Question: In Flex 4.0, I have a project with a videodisplay, and below it some controls that I've created (play/pause button, HSlider for showing progress, some volume controls...)
The problem arises when the flash is displayed in a window that is too small to fit all controls at their desired width. What I see is that some controls are pushed to the right, out of sight. (Maybe it's because they are in a custom container that acts as a window, but that's needed functionality).
I want to designate the HSlider as having flexible width, so when the user creates a small window, the items in the control bar are still visible, and the HSlider is compressed enough to make that happen...
Cheers!
Edit: the code for my window (it's the VBox that I would like to have variable-sized):
'''
<ns1:CollapsableTitleWindow x="294" y="36.65" backgroundColor="#000000" width="436" height="373" id="wnd" title="test" allowClose="false">
<mx:VideoDisplay width="100%" height="100%" id="vd" autoPlay="false" volume="1"/>
<mx:ControlBar id="ctrlbarLiveVideo1" width="100%">
<mx:Button width="30" height="22" id="btnPlay" click="{doplay();}" icon="{imgPlayButton}"/>
<mx:VBox verticalGap="1" horizontalAlign="right">
<mx:HSlider id="slider" width="100%" invertThumbDirection="true" maximum="{vd.totalTime}" minimum="0" tickInterval="{vd.totalTime/10}" value="{Number(vd.playheadTime)}" />
<mx:Label text="{sec2hms(Number(vd.playheadTime))} / {sec2hms(Number(slider.maximum))}"/>
</mx:VBox>
<mx:HBox id="box" horizontalGap="1" verticalAlign="middle">
<mx:Label id="lblVolume" text = "{String(Math.round(vd.volume*100))+'%'}"/>
<mx:Button label="-" id="btnless" width="34" height="22" verticalGap="0" labelPlacement="top" labelVerticalOffset="0" click = "{vd.volume -= 0.10}"/>
<mx:Button label="+" id="btnmore" width="34" height="22" verticalGap="0" labelPlacement="top" labelVerticalOffset="0" click = "{vd.volume += 0.10}"/>
</mx:HBox>
</mx:ControlBar>
</ns1:CollapsableTitleWindow>
'''
Produces this screenshot:

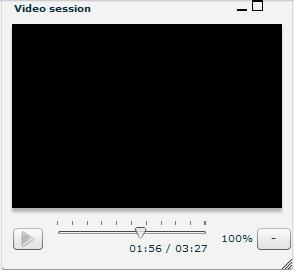
Answer: Apparently the answer was: set the minWidth of the HSlider explicitly to 0:
'''
<mx:HSlider minWidth="0" id="slider" width="100%" ... />
'''
And also make the VBox width="100%": (thanks to code90)
'''
<mx:VBox width="100%" verticalGap="1" horizontalAlign="right">
'''